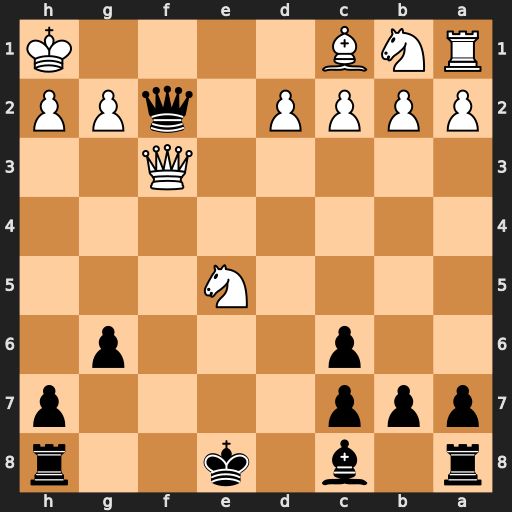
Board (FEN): r1b1k2r/ppp4p/2p3p1/4N3/8/5Q2/PPPP1qPP/RNB4K
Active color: b
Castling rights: kq
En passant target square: -
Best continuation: Qe1+ Qf1 Qxf1#